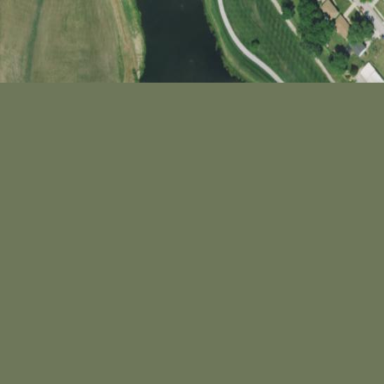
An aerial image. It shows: Water hazard designated for golf.